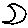
Label: moon